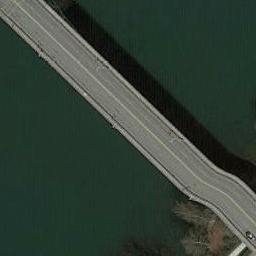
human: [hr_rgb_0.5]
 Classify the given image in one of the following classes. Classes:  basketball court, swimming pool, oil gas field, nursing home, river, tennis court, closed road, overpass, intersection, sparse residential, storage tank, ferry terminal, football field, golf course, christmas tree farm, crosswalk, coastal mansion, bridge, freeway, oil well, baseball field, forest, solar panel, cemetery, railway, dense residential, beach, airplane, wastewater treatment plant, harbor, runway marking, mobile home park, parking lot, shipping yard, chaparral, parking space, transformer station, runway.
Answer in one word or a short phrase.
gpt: bridge